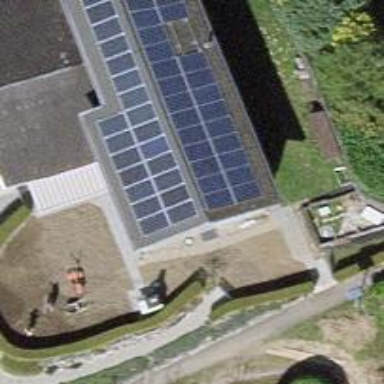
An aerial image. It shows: Solar power generator using photovoltaic method with solar photovoltaic panel types.